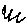
Label: line